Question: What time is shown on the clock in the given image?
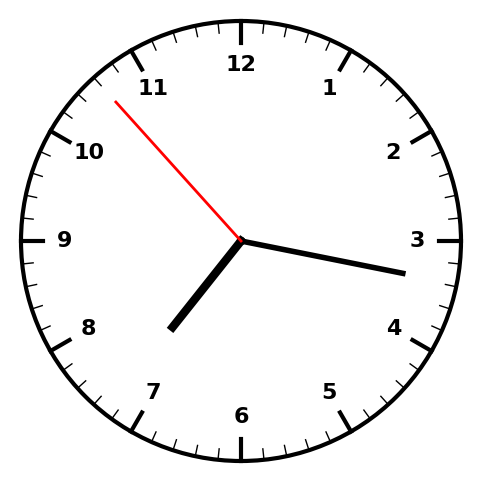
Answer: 07:16:53